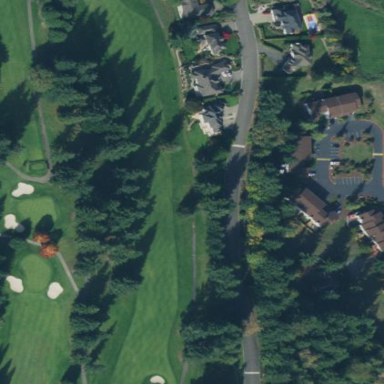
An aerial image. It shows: Area with grass used as rough in golf course.